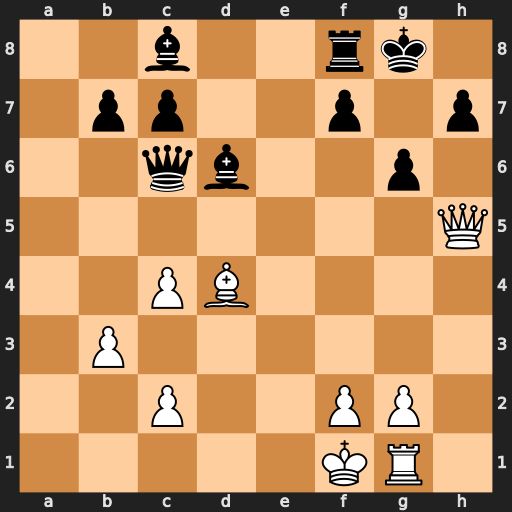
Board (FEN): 2b2rk1/1pp2p1p/2qb2p1/7Q/2PB4/1P6/2P2PP1/5KR1
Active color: w
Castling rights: -
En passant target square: -
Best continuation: Qxh7+ Kxh7 Rh1+ Bh2 Rxh2+ Bh3 Rxh3+ Kg8 Rh8#